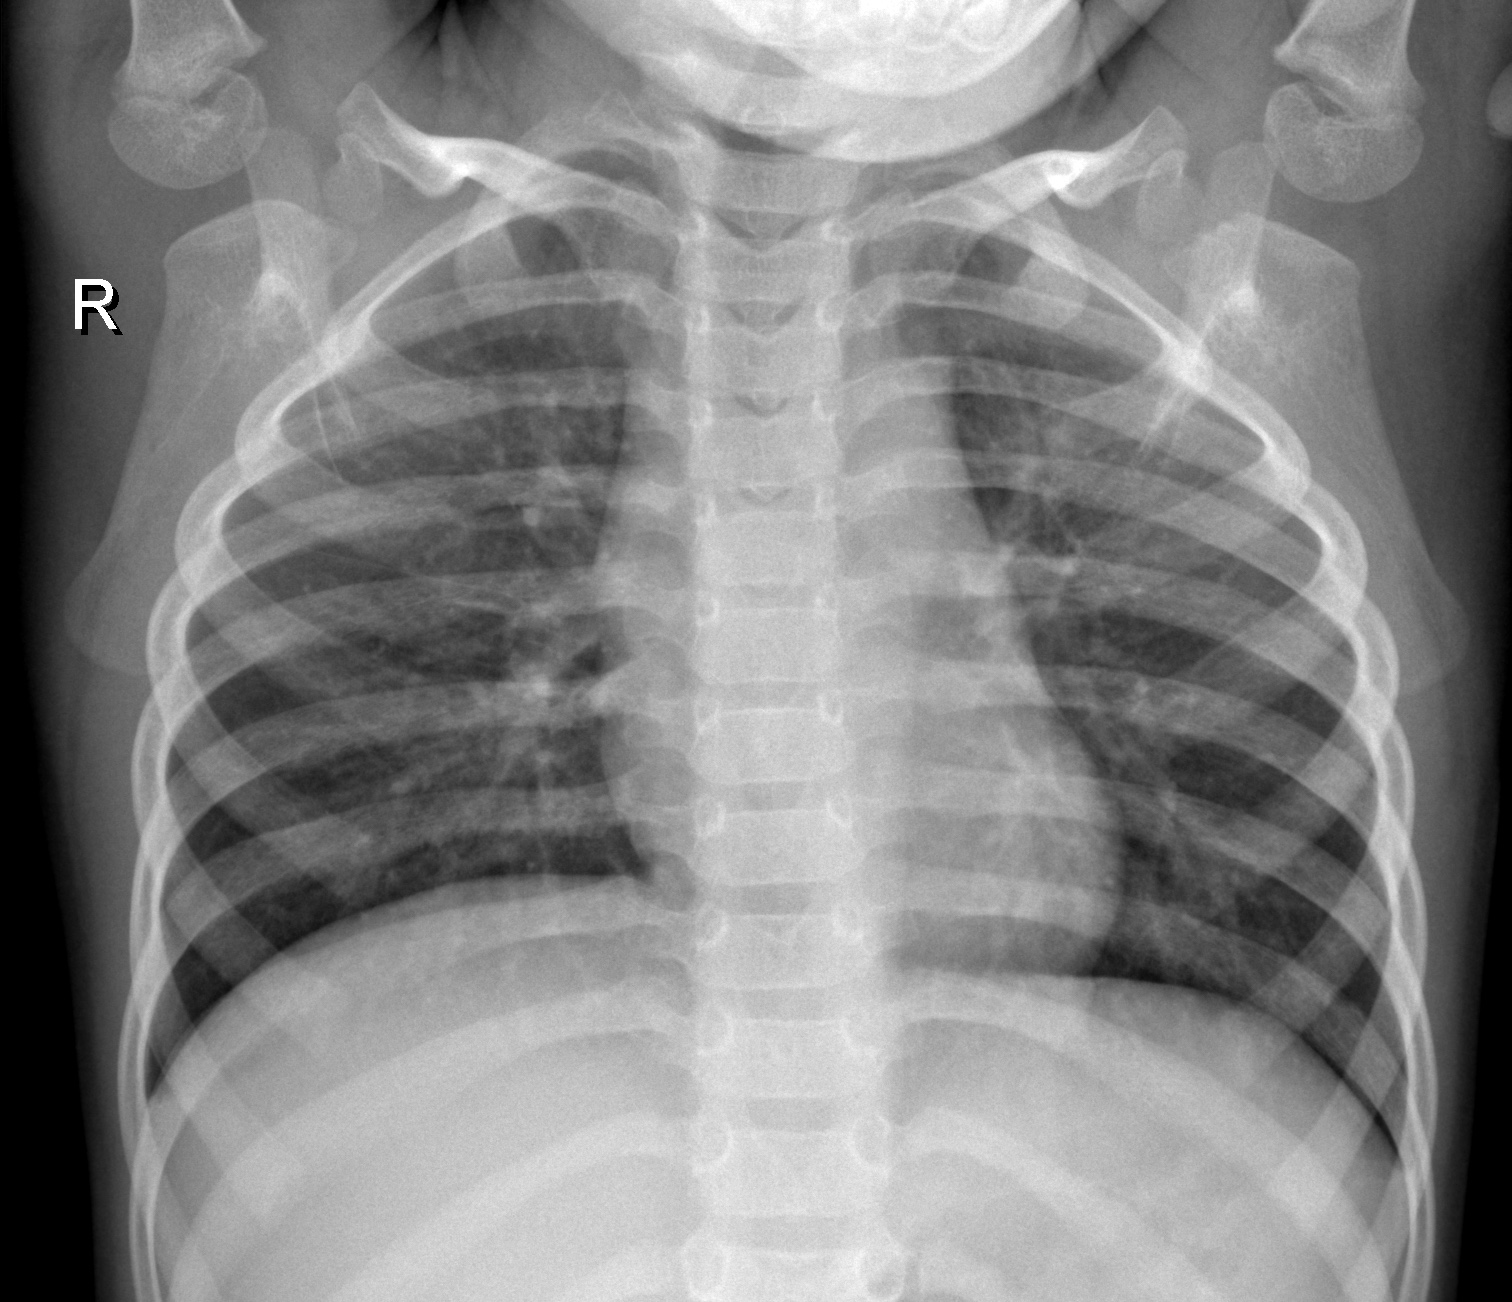
Diagnosis: NORMAL